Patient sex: M
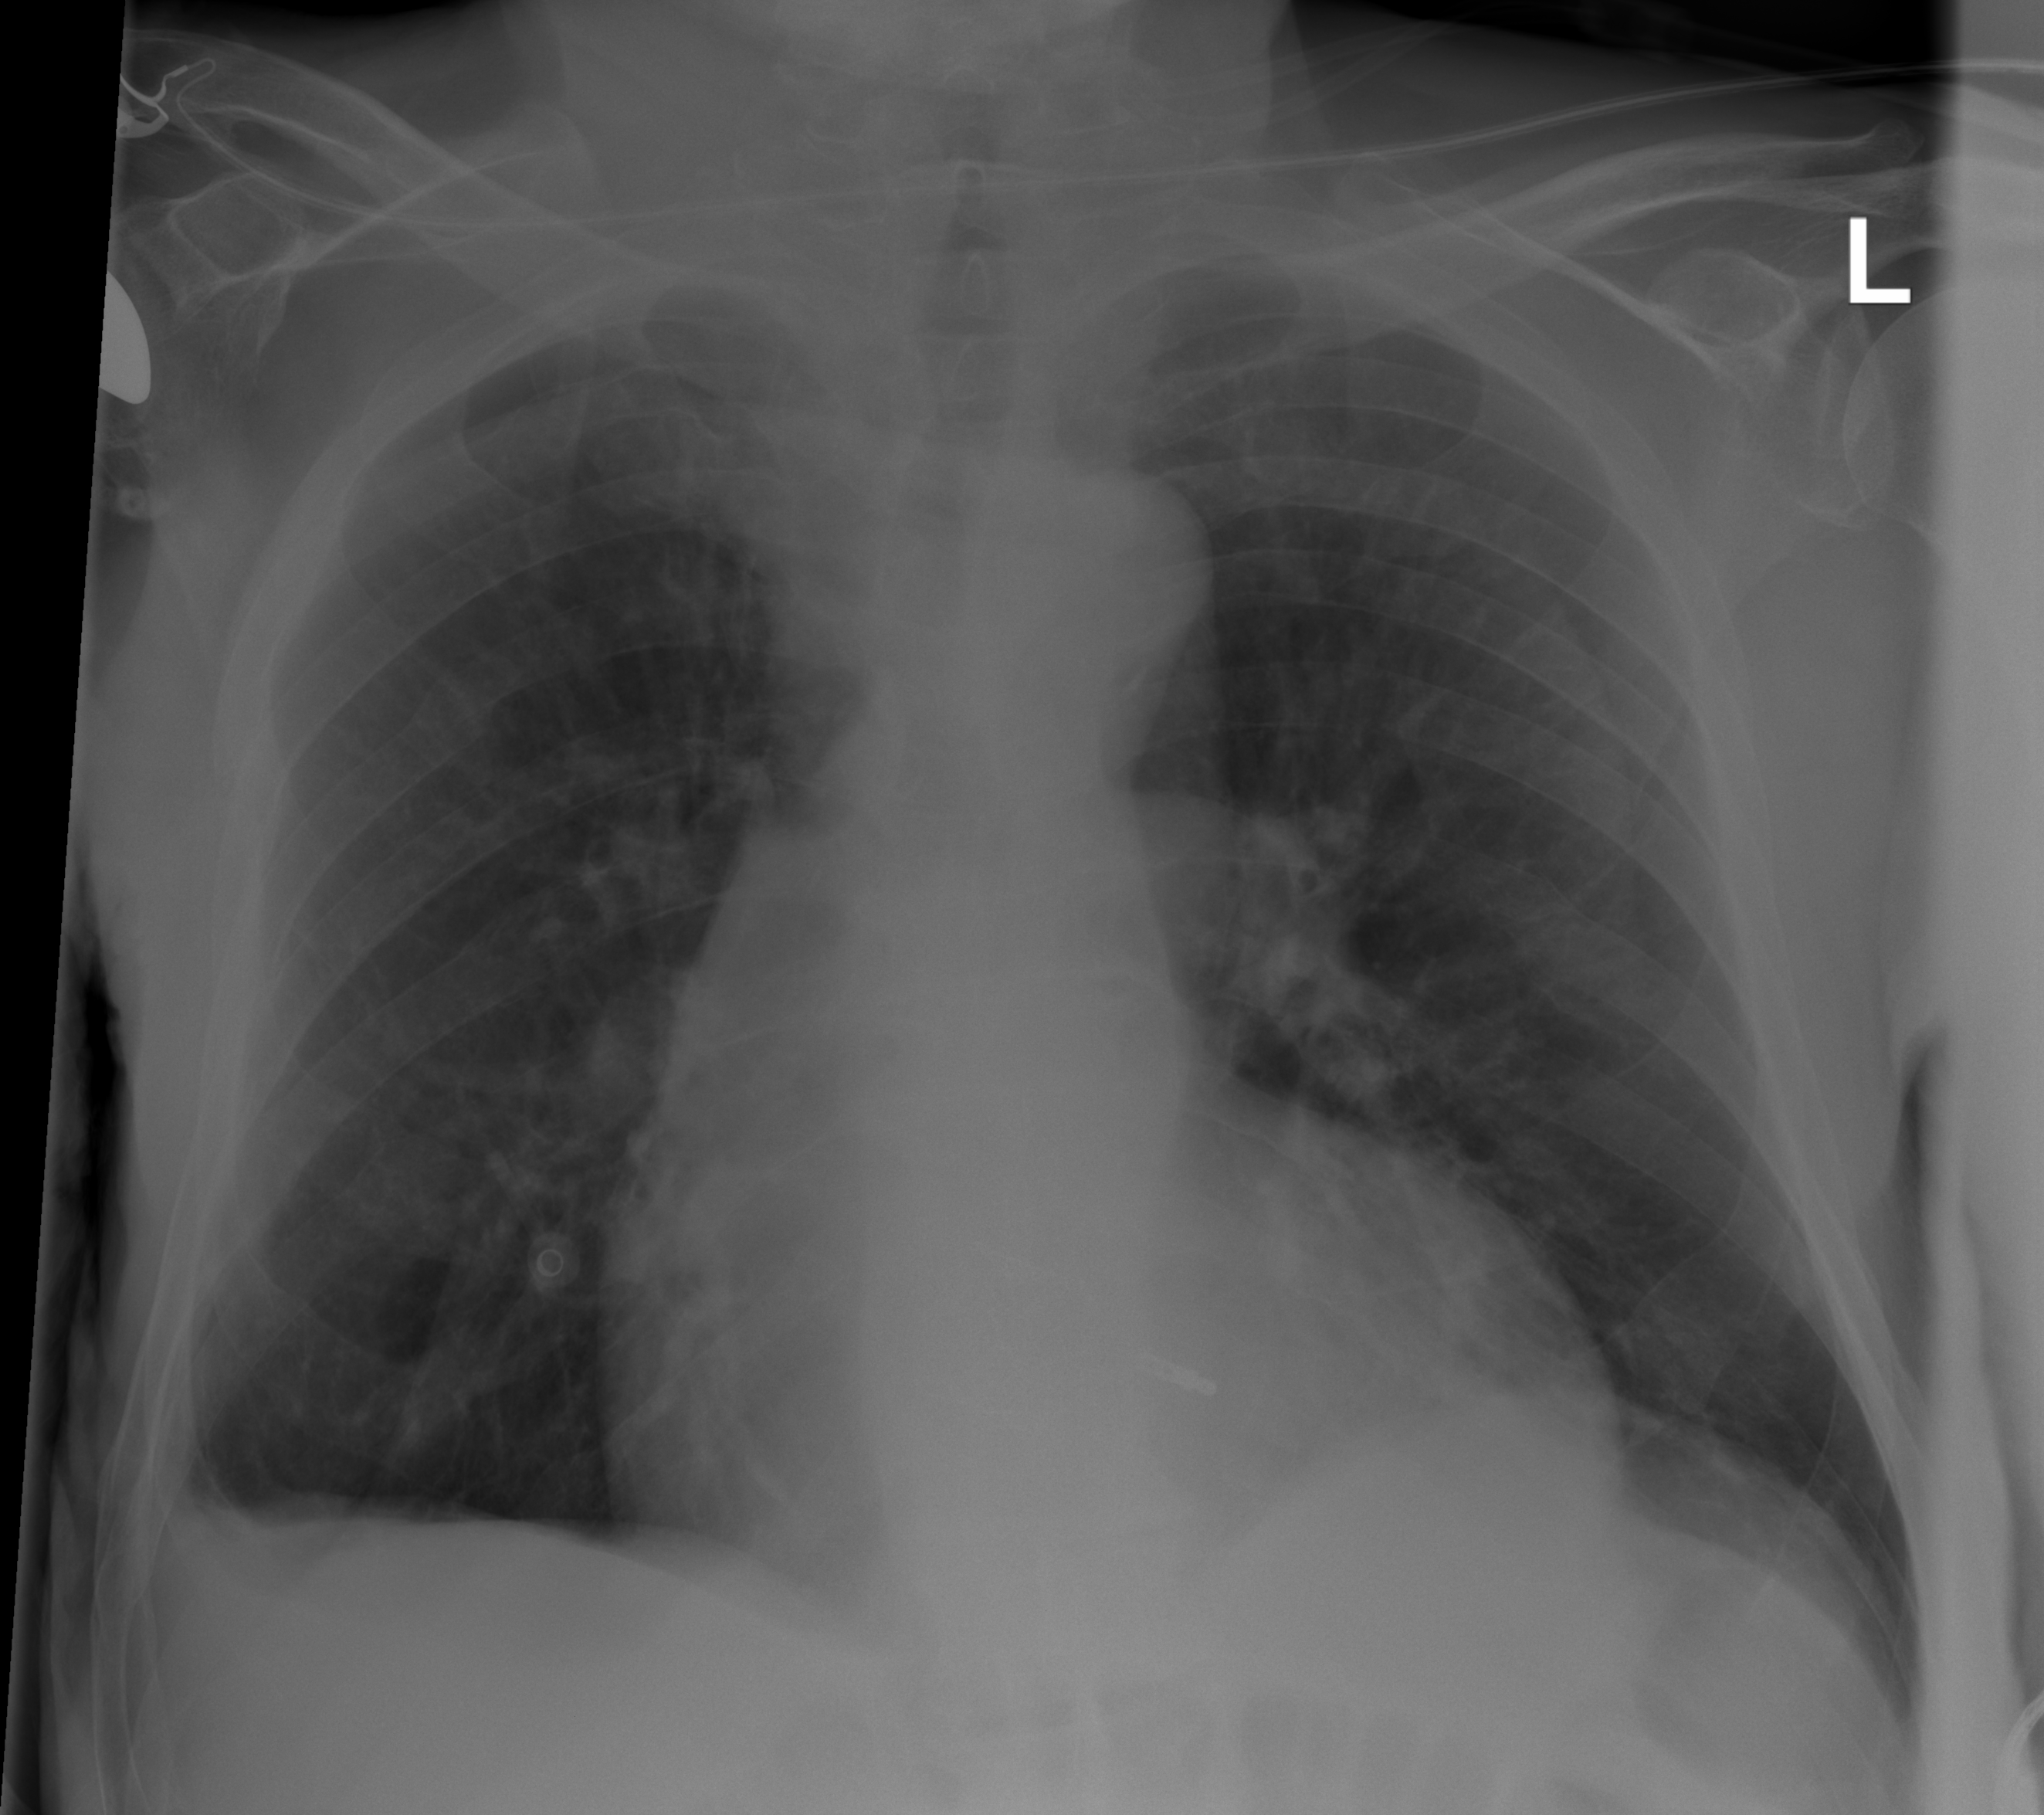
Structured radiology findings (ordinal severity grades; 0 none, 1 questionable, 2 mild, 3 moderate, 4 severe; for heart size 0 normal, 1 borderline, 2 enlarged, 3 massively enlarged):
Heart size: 2
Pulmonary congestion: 2
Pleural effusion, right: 1
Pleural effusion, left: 0
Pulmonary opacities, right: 0
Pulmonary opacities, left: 0
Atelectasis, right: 0
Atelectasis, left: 0